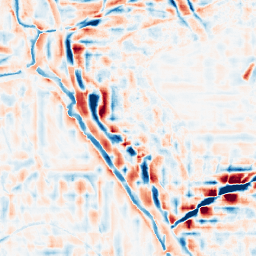
Category: wavelet
Decomposition family: wavelet_reverse_biorthogonal
Decomposition parameters: wavelet: rbio2.4
level: 4
Upsampling method: regularized
Upsampling parameters: scale: 2
lambda_reg: 0.001
Upsampling scale: 2